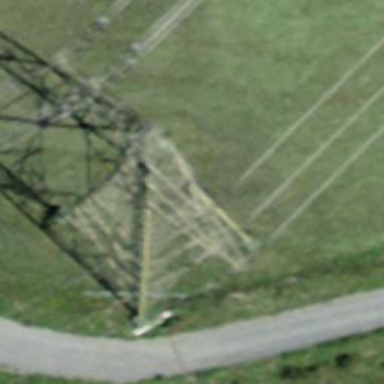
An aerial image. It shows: Power tower.